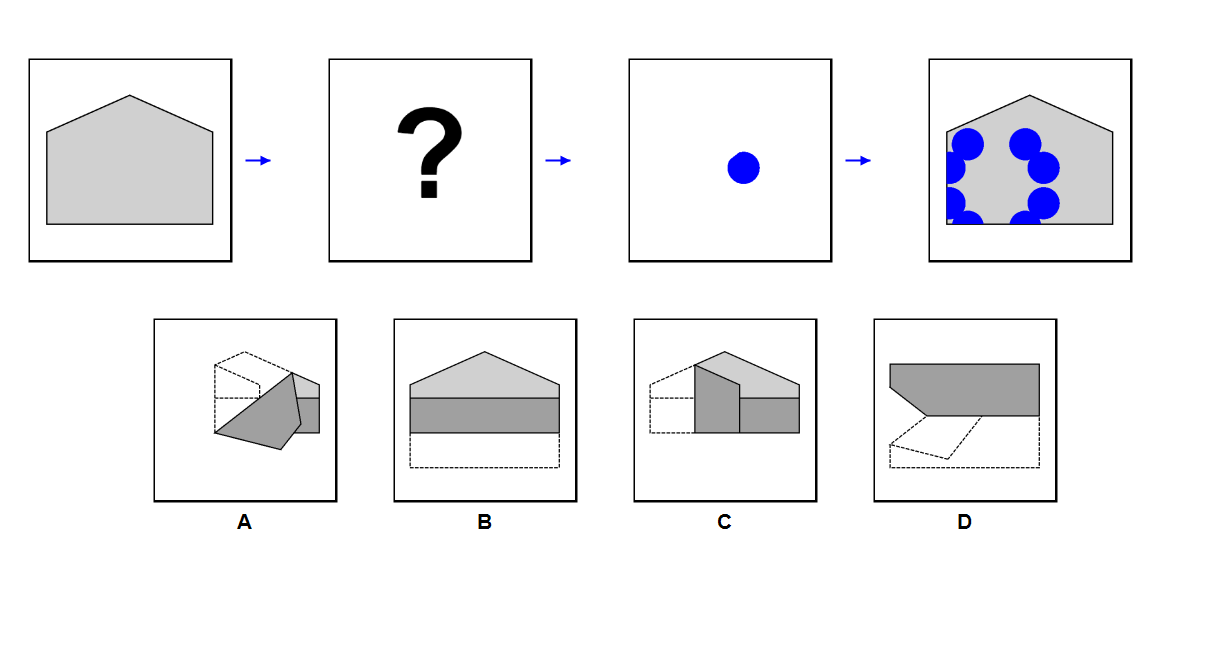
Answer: D